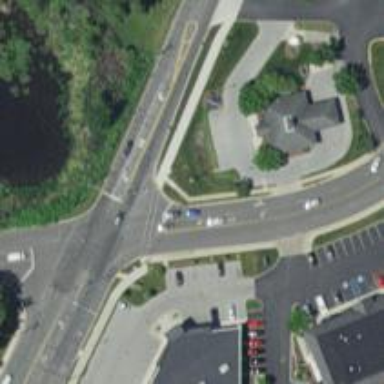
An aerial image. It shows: Crossing road.